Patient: sex F, age 73
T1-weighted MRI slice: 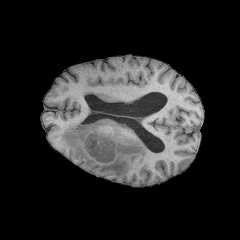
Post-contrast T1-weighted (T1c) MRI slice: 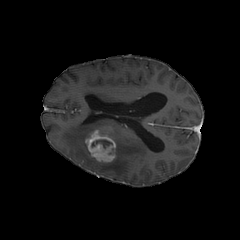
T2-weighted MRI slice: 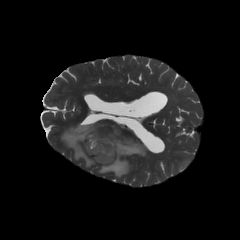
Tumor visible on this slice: yes
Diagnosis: Glioblastoma, IDH-wildtype
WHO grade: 4